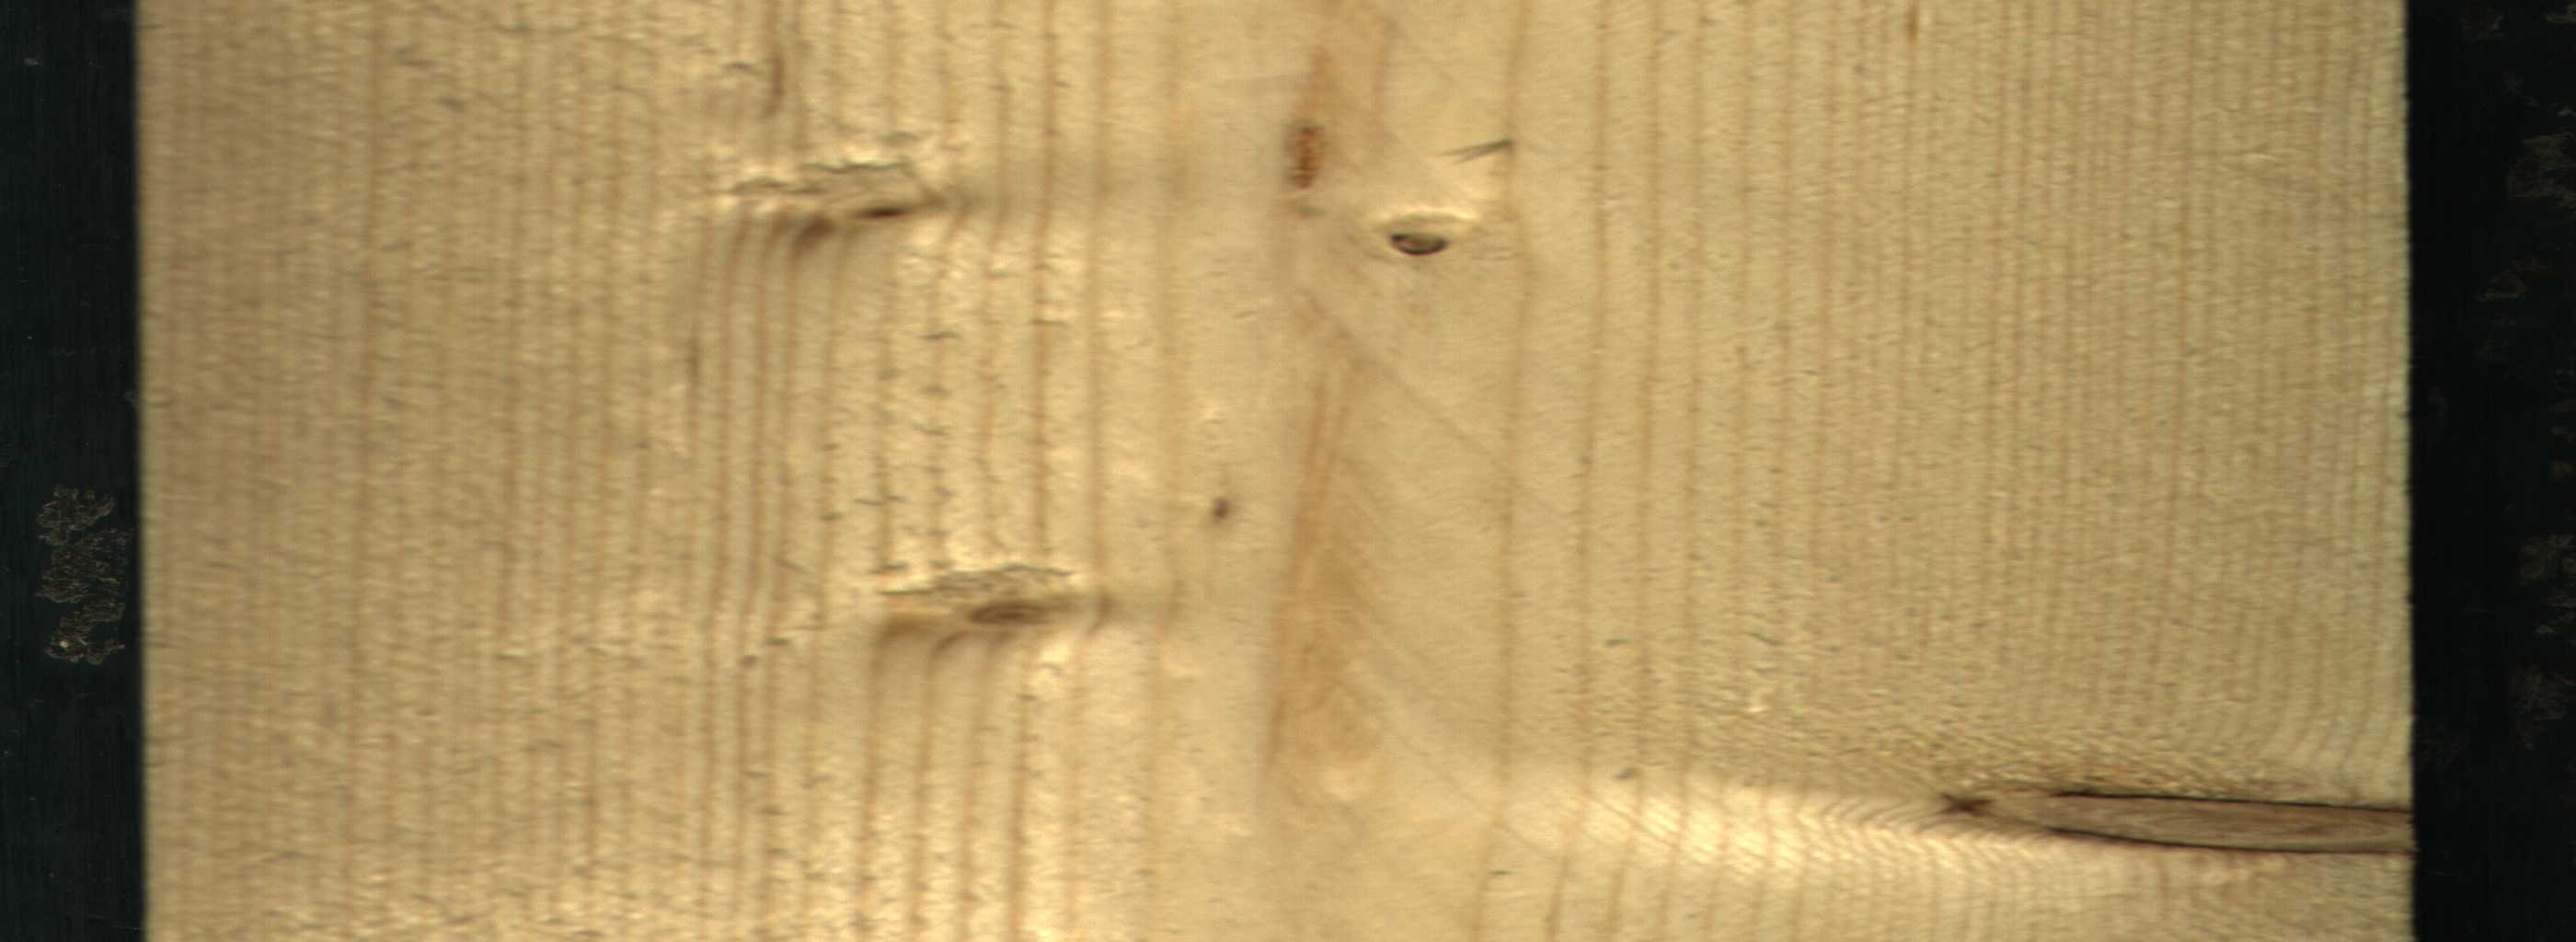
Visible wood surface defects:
resin
Dead_Knot
Live_Knot
Live_Knot
Live_Knot